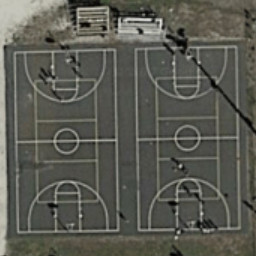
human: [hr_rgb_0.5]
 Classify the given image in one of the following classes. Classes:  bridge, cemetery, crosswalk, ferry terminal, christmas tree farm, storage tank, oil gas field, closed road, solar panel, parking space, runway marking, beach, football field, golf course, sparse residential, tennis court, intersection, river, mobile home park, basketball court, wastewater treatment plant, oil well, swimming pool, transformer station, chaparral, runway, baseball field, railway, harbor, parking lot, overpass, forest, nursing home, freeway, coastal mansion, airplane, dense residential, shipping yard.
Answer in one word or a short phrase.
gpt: basketball court